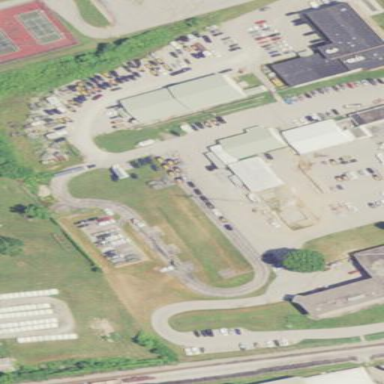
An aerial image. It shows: Parking area.